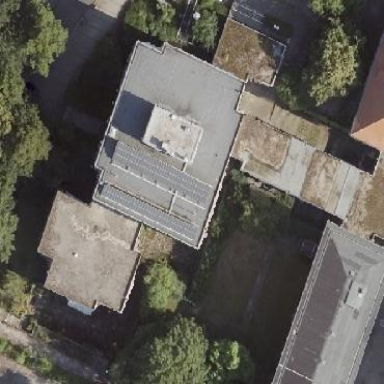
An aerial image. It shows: Part of building.